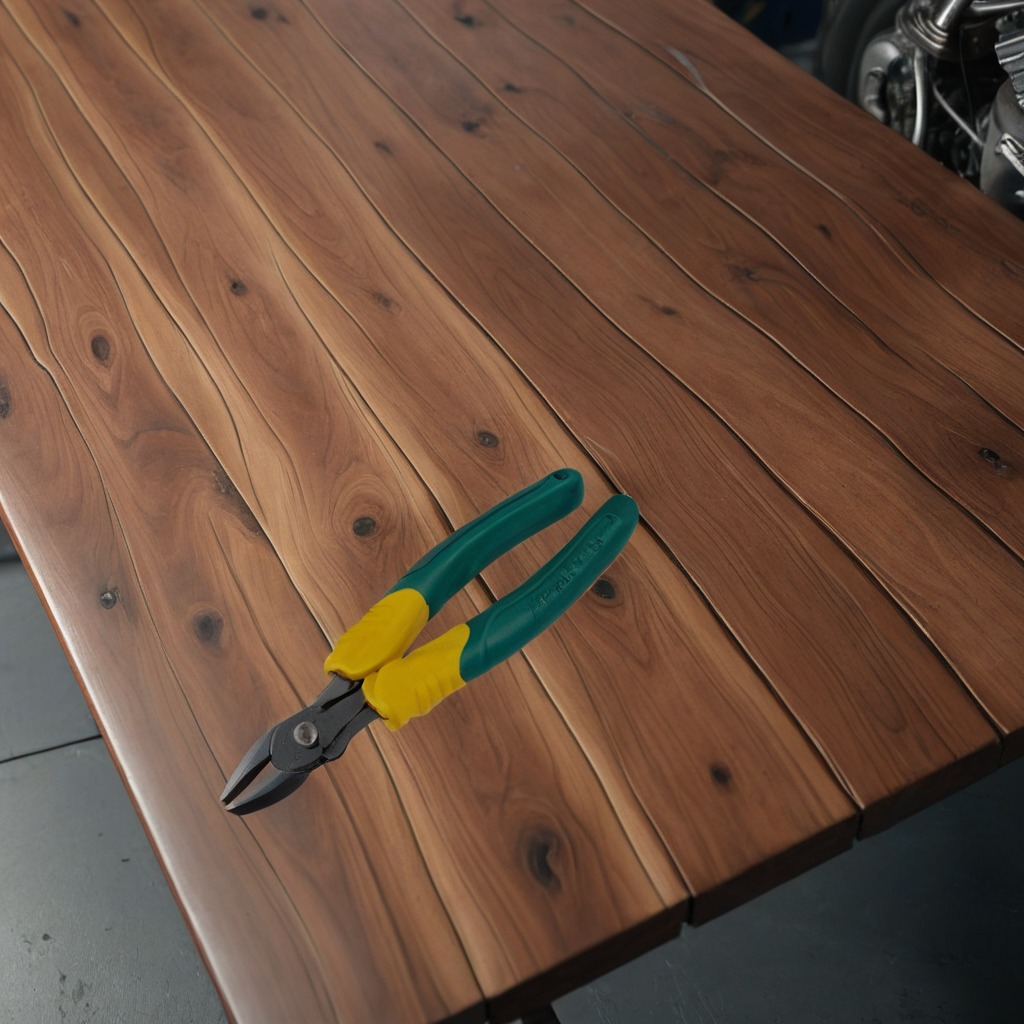
A plier lies on the oil-spilled wooden table in a vintage motorcycle garage.